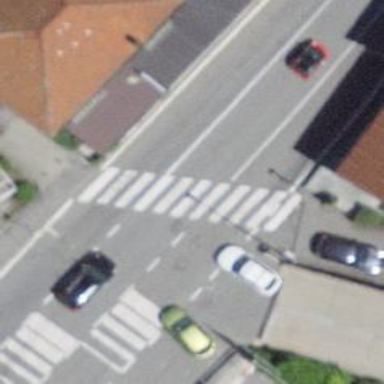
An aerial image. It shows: Marked crossing with raised left curb.